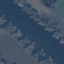
Land use / land cover class: River